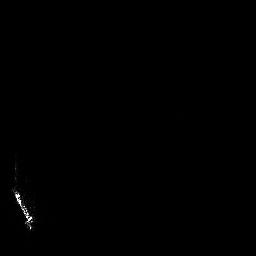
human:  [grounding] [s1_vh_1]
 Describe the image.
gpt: In the satellite image, there is  <ref>1 medium ship </ref> <box>[[3, 61, 12, 89, 0]]</box> located at bottom left.